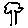
Label: tree